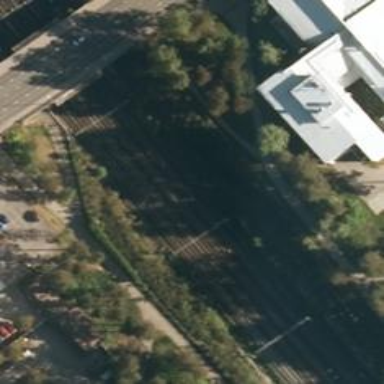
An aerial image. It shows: Railway track with continuous electrified contact lines.